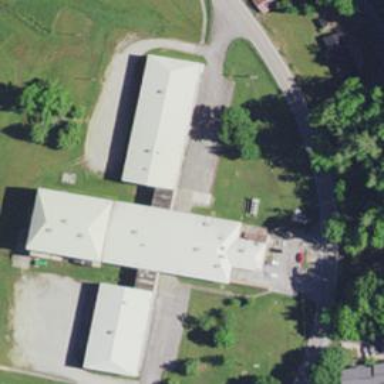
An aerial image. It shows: School.